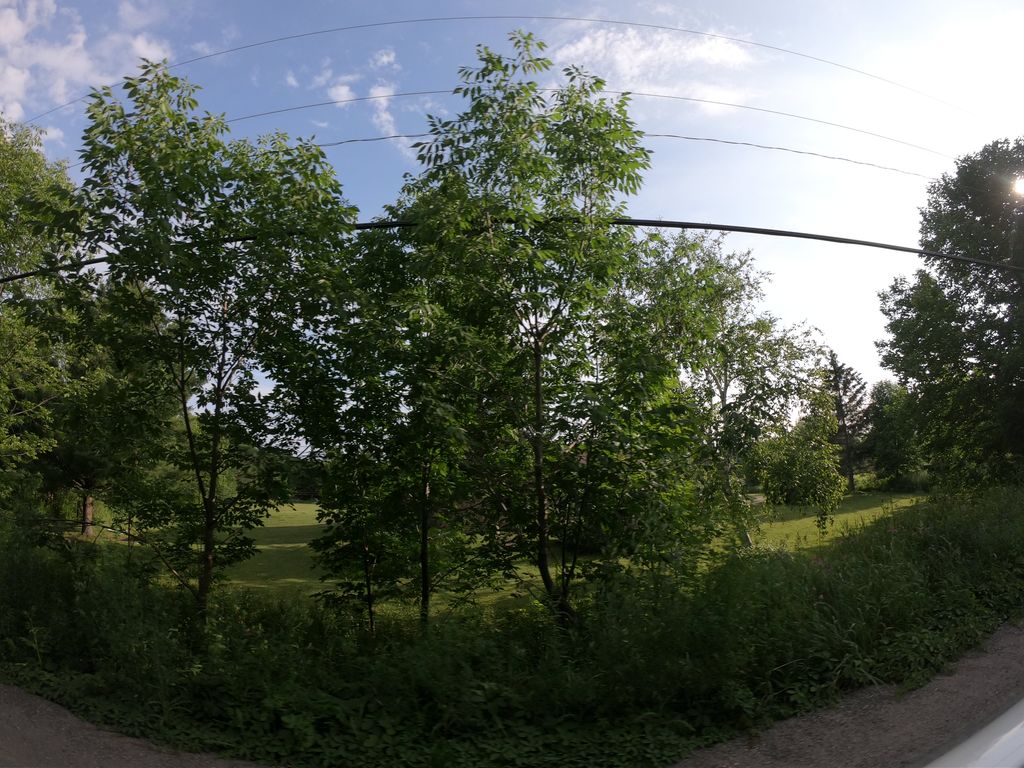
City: ottawa-gatineau